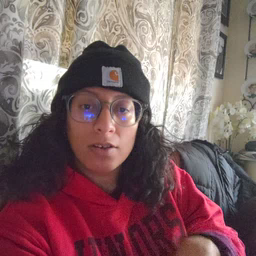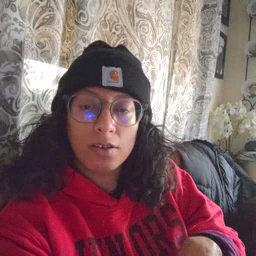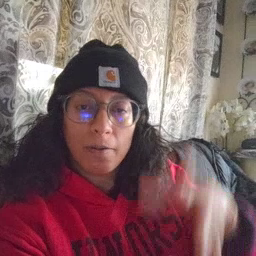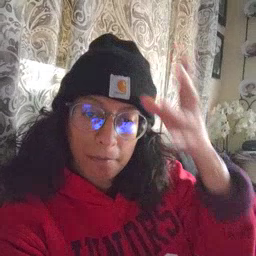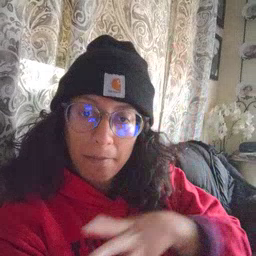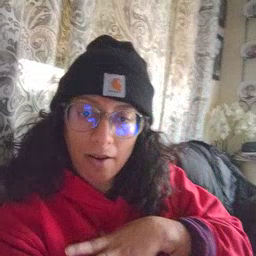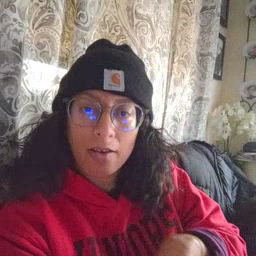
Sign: man